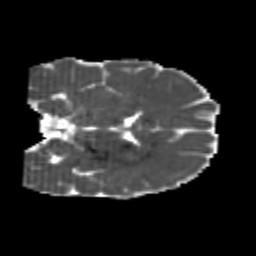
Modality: MD
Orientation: coronal
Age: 22
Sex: male
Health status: healthy
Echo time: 0.074 s